Field crop: maize
Growth stage: 2
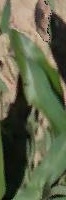
Species: maize